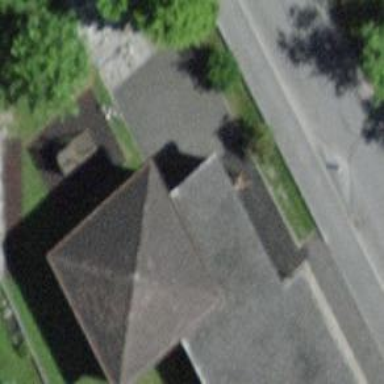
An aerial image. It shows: Building with pyramidal-shaped roof made of roof tiles.